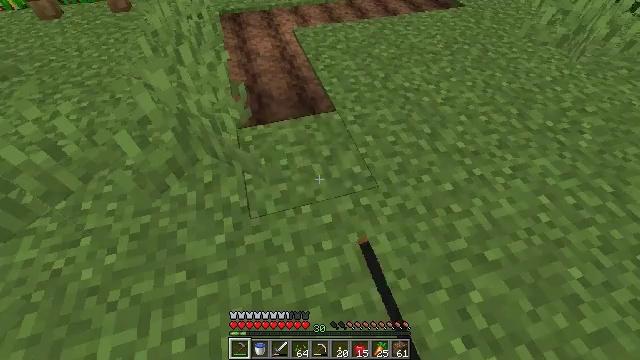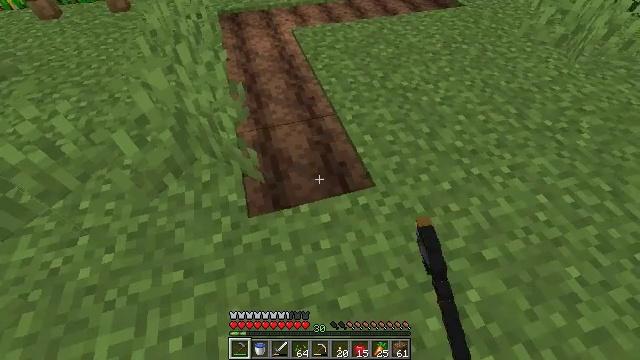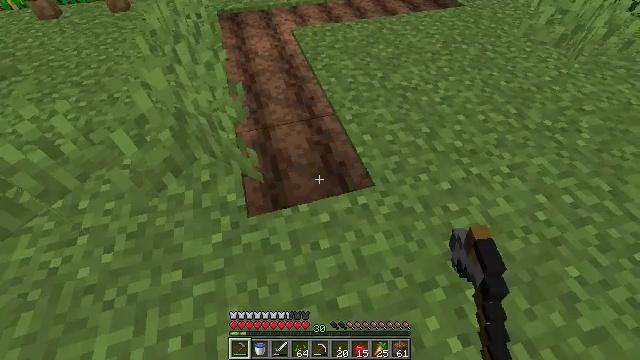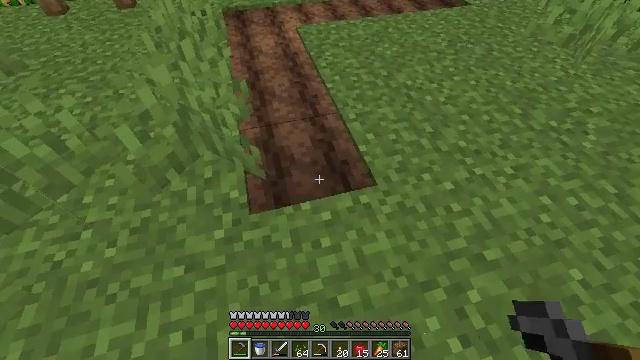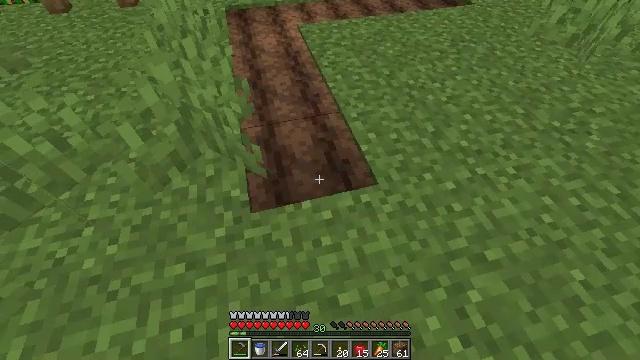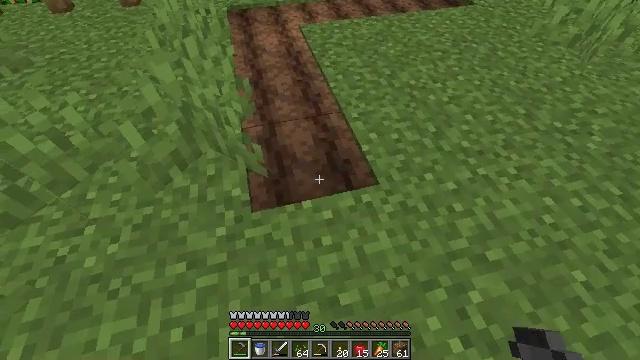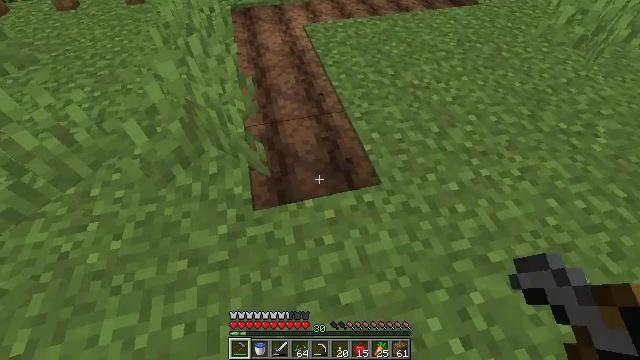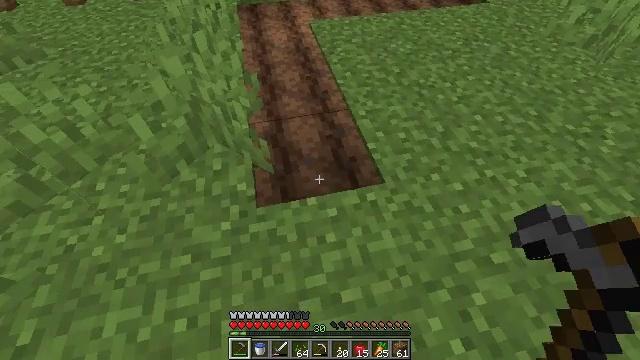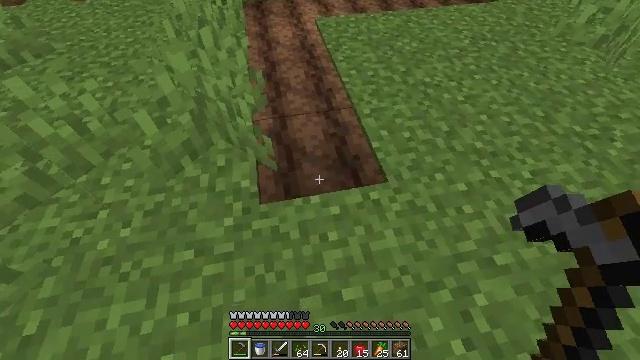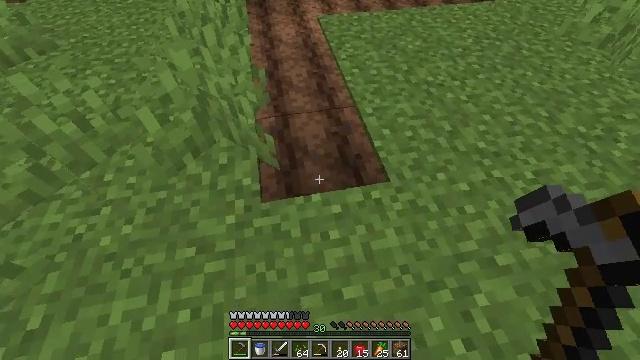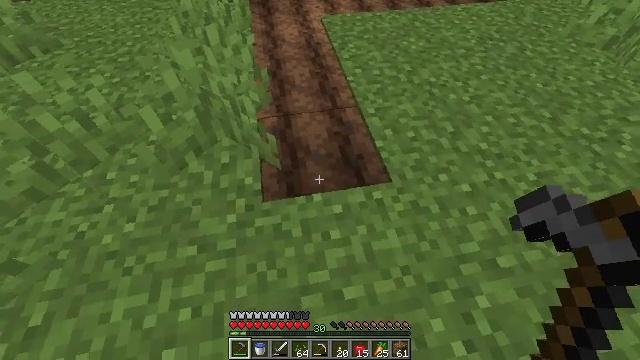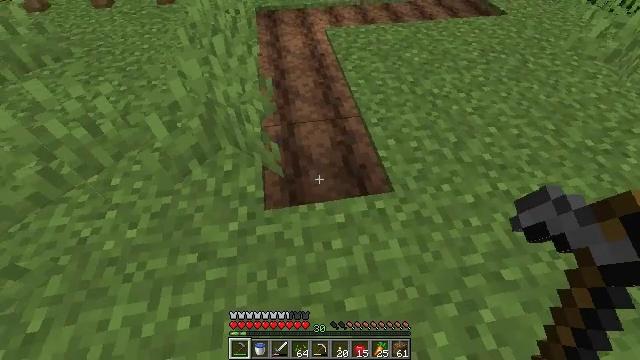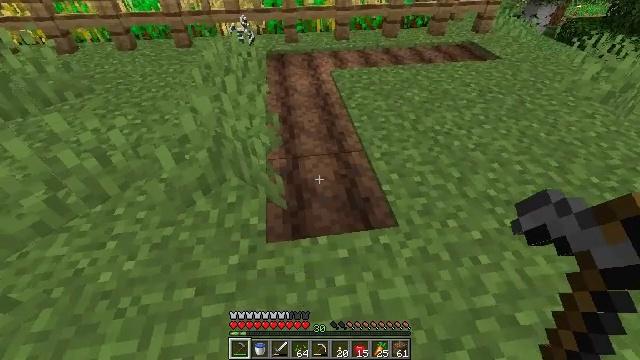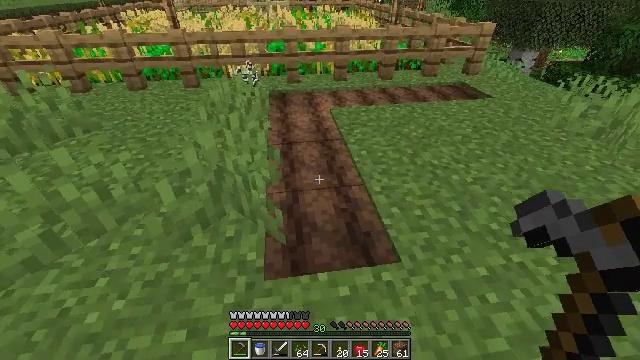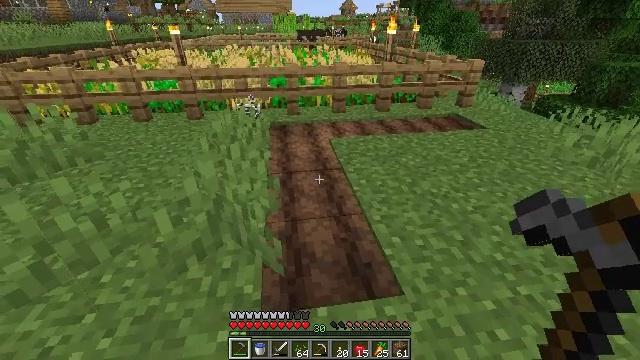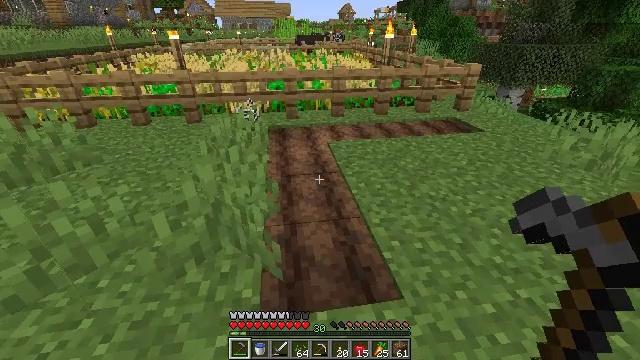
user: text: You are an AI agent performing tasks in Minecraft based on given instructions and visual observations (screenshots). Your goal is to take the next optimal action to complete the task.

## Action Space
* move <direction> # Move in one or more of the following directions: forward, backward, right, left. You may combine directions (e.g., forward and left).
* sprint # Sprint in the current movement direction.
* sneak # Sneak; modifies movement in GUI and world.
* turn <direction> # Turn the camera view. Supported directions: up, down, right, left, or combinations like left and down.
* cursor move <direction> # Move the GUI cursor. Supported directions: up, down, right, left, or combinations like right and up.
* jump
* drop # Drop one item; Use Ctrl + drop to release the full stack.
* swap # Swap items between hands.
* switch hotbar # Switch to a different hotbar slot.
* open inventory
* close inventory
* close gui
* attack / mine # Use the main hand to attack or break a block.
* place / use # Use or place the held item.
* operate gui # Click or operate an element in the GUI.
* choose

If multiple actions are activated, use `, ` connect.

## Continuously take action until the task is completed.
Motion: motion action
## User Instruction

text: Harvest grass block to clear the area.
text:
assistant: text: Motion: no_op
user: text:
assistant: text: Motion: no_op
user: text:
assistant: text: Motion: turn left
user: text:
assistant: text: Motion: no_op
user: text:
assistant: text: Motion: no_op
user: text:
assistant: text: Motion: no_op
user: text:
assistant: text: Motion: turn left
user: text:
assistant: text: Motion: turn left
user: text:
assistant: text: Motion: no_op
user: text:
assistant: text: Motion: no_op
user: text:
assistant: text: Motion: turn up
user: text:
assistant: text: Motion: turn left and up
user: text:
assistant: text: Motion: turn up
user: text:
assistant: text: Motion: turn up
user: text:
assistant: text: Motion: no_op
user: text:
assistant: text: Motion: no_op
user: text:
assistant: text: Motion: no_op
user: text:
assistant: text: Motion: no_op
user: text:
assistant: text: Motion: no_op
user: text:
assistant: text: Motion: no_op
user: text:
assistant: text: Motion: no_op
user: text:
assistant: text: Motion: no_op
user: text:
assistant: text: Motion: no_op
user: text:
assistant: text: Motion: no_op
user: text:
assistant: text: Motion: no_op
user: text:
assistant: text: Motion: no_op
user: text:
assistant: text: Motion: move forward
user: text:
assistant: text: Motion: move forward
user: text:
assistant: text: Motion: move forward
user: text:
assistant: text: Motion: move forward, turn left and down